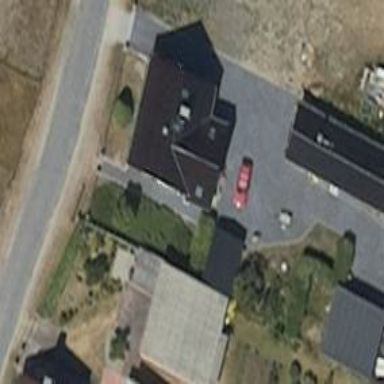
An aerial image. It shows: House with multiple parts.